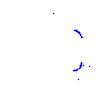
Particle: kaon